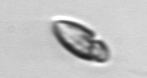
Label: Katodinium_or_Torodinium